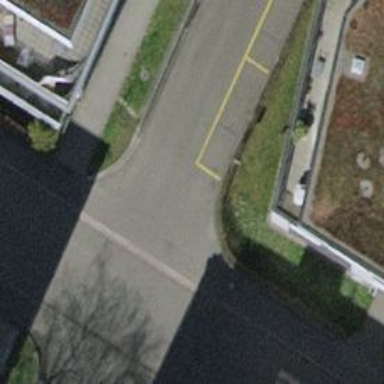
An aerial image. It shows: Unmarked crossing with traffic calming table on the road.